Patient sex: F
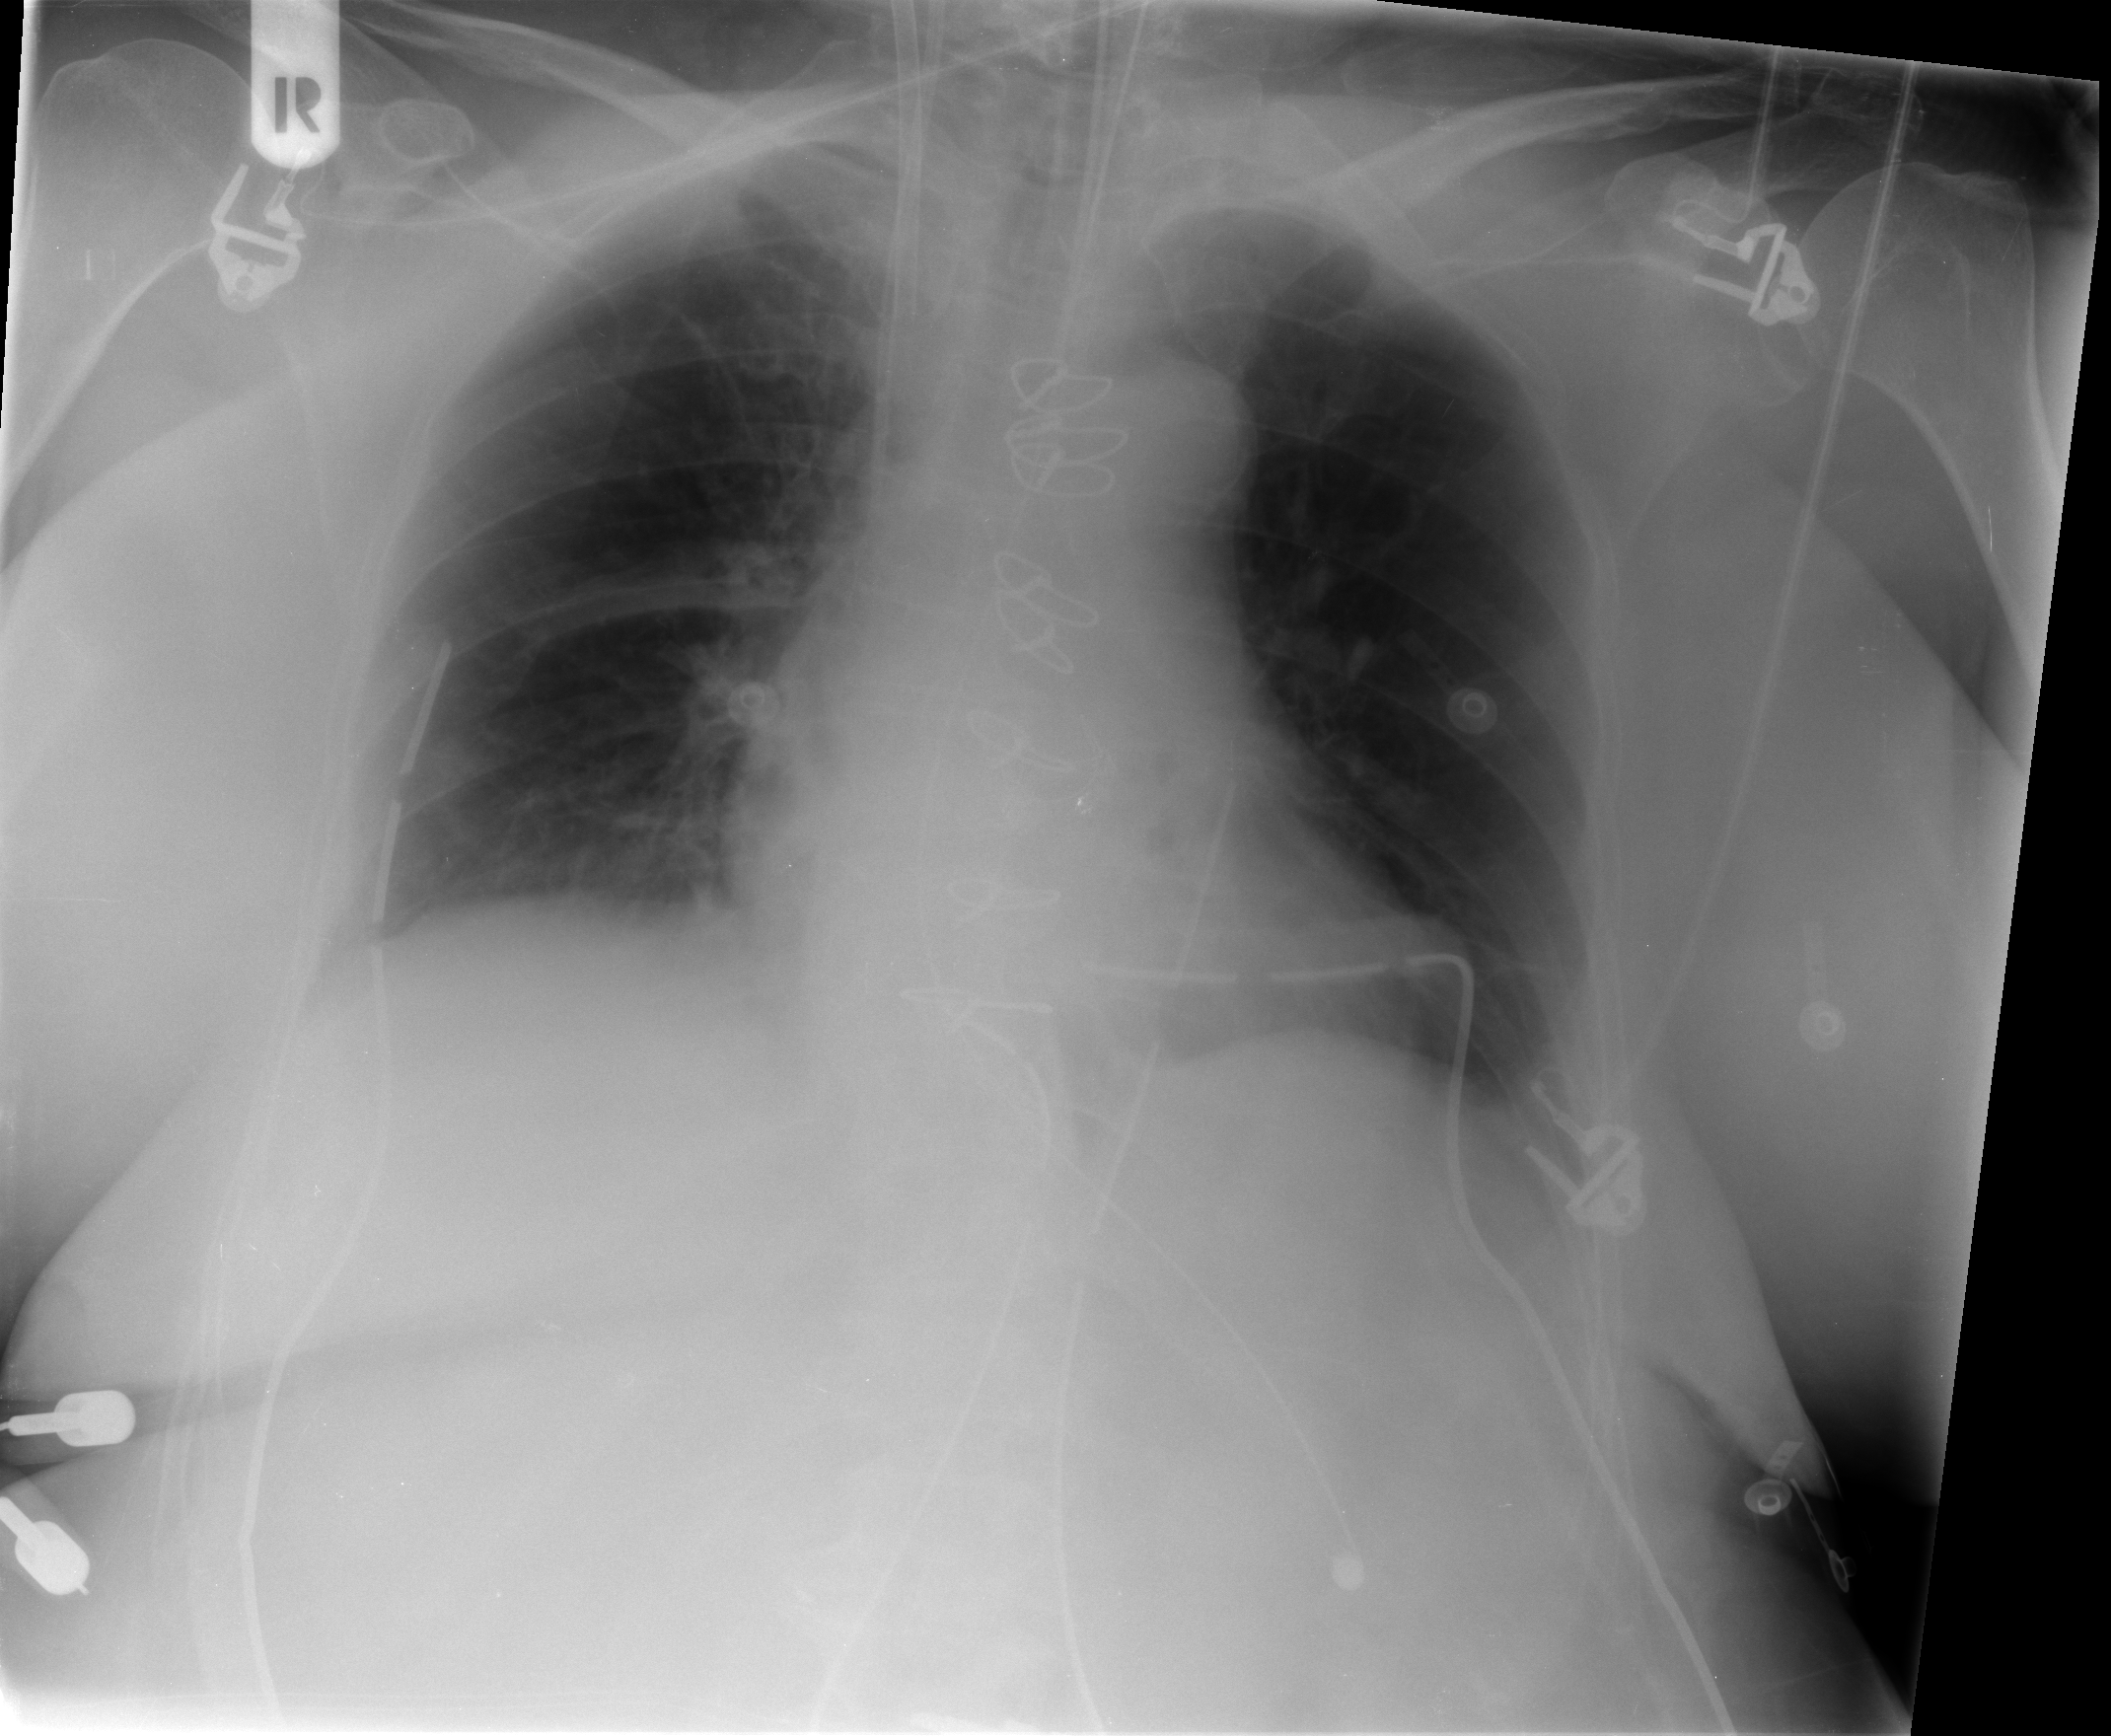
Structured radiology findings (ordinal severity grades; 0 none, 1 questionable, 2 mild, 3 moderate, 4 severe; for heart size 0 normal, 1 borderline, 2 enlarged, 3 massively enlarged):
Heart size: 0
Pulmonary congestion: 0
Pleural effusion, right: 1
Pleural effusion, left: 1
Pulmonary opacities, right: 0
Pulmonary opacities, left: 0
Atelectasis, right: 2
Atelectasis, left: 2